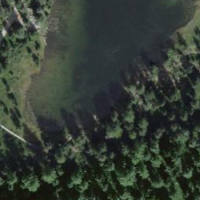
EUNIS habitat code: 43
Species observed at this site:
Vaccinium myrtillus
Vaccinium uliginosum
Rana temporaria
Menyanthes trifoliata
Lonicera caerulea